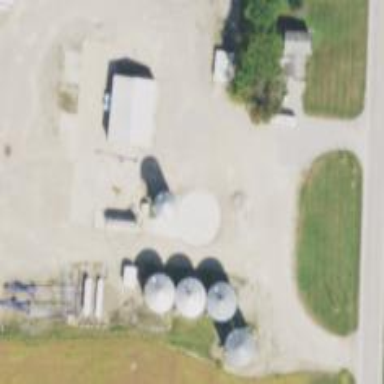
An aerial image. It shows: Silo.